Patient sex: F
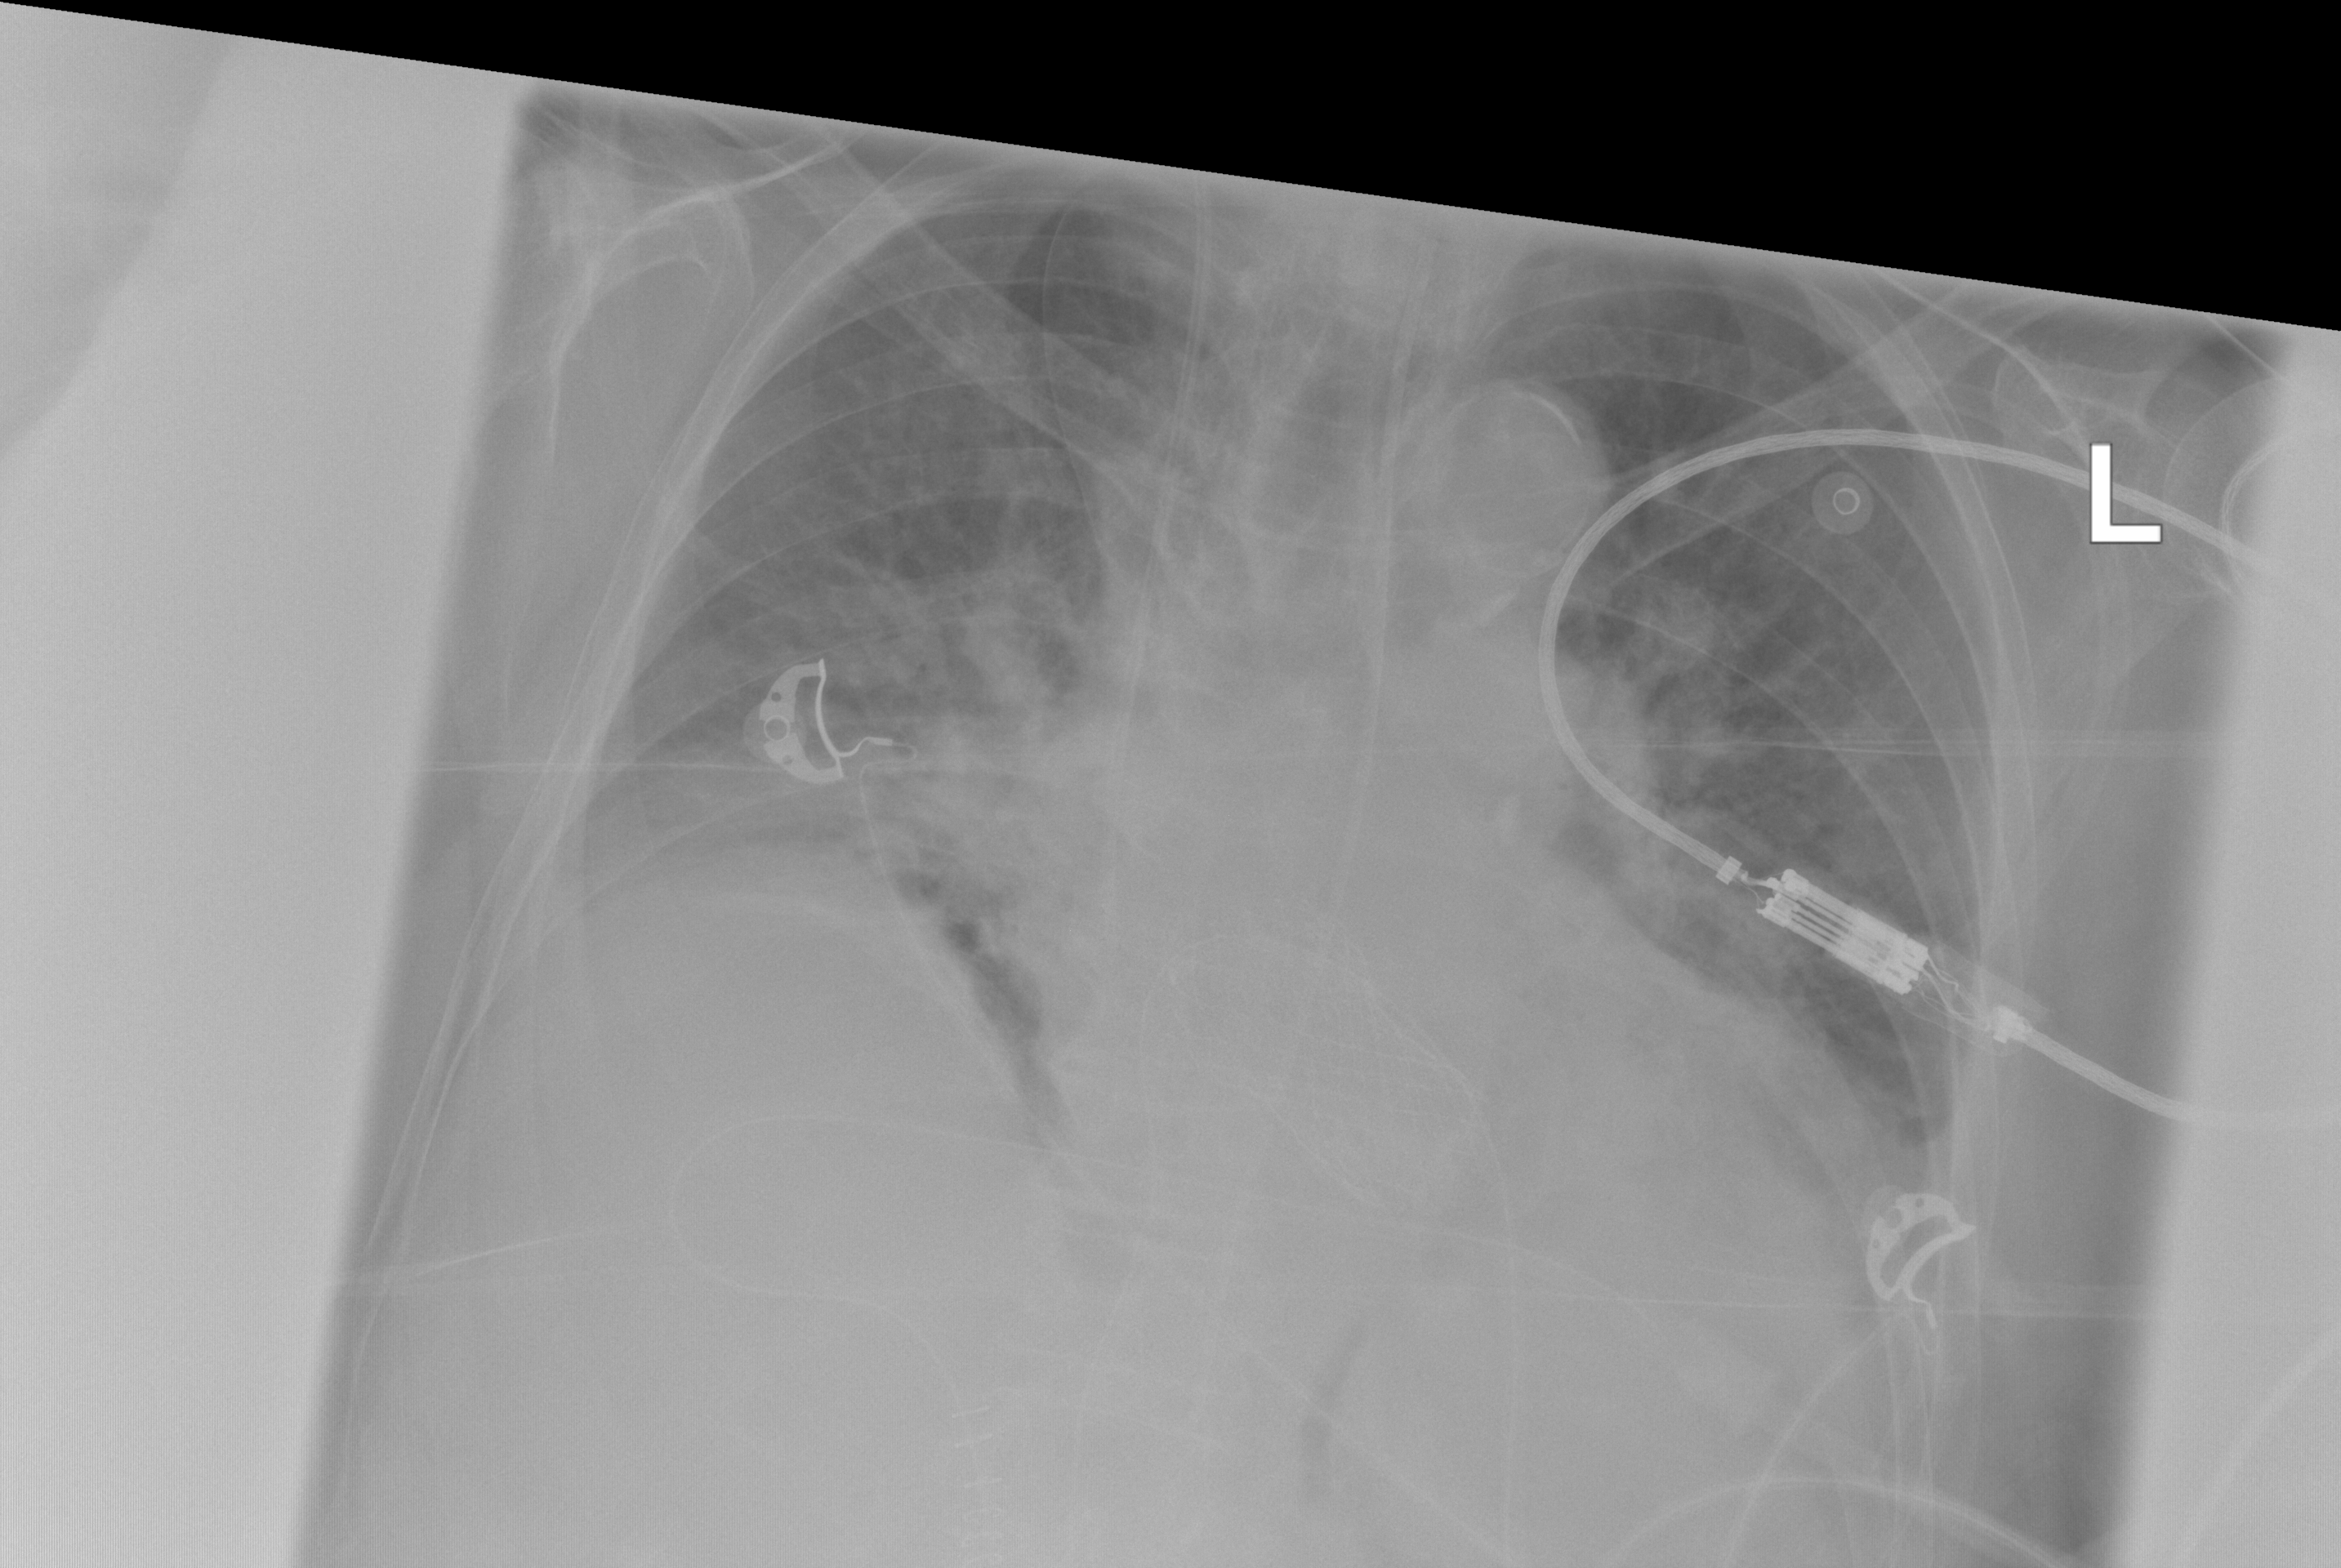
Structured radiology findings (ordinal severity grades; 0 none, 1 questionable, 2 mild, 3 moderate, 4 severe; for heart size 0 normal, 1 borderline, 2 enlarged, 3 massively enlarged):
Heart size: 2
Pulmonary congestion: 0
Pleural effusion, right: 0
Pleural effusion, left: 1
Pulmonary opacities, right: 2
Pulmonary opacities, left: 0
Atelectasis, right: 2
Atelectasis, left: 0